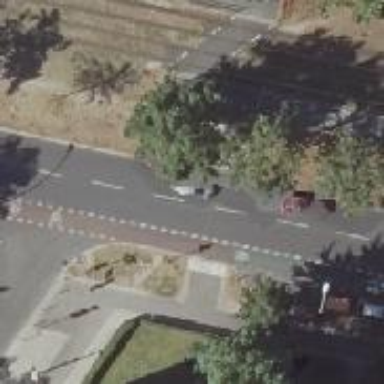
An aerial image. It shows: Primary highway with asphalt surface. There is parallel on-street parking on the right lane.